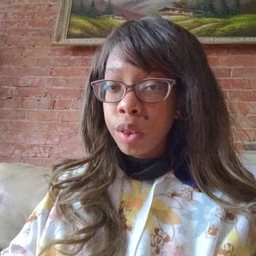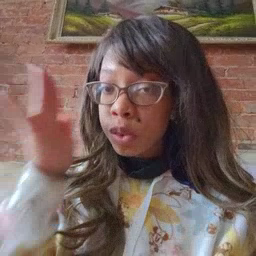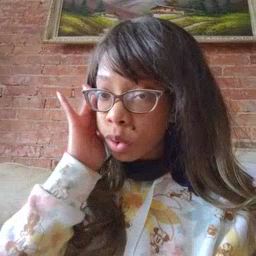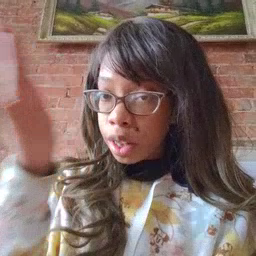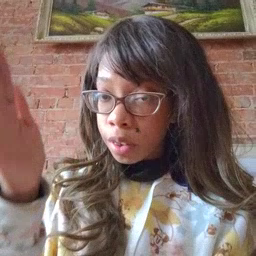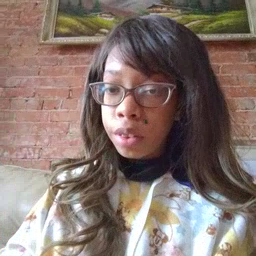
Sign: will